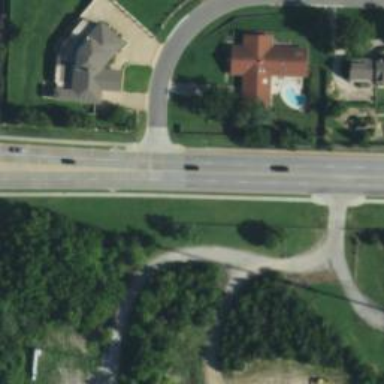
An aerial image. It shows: Road with stop sign.